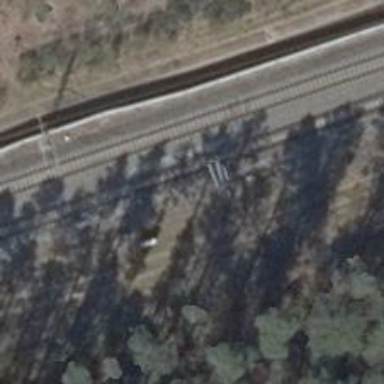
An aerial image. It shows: Railway track with contact line for electrification.